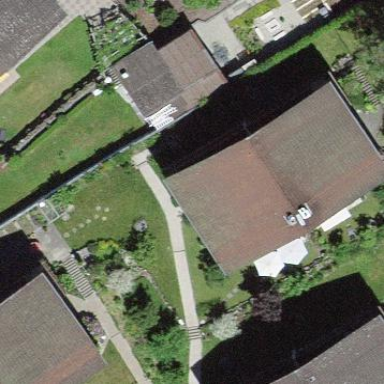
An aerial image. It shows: Residential building.